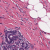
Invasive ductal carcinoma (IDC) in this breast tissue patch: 0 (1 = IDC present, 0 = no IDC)